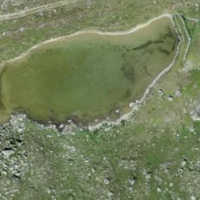
EUNIS habitat code: 26
Species observed at this site:
Arnica montana
Calluna vulgaris